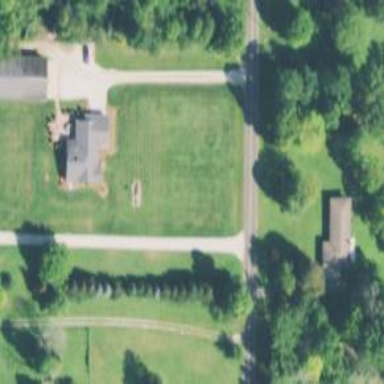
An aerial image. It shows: Driveway leading to service road.